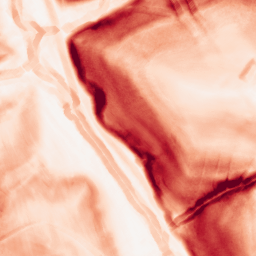
Category: morphological
Decomposition family: morphological_gradient
Decomposition parameters: size: 5
shape: diamond
Upsampling method: sinc_hamming
Upsampling parameters: scale: 2
kernel_size: 8
Upsampling scale: 2